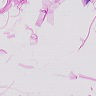
Metastatic tissue present: no